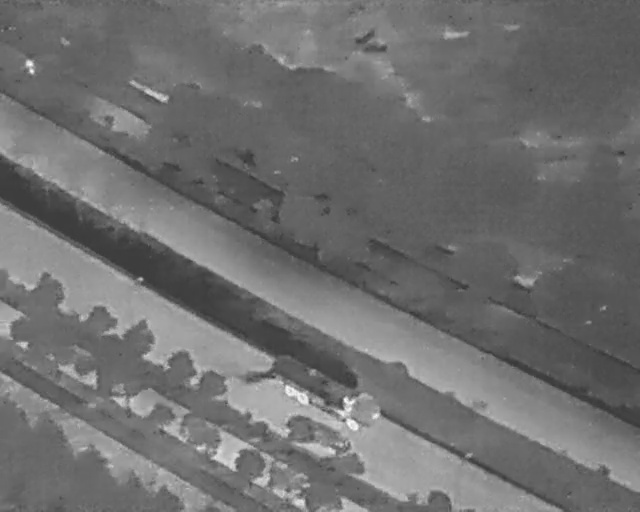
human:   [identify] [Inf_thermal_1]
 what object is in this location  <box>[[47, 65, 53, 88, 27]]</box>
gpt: <ref>1 large othervehicle at the bottom</ref>

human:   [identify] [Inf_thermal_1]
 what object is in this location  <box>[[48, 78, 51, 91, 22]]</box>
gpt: <ref>1 medium car at the bottom</ref>